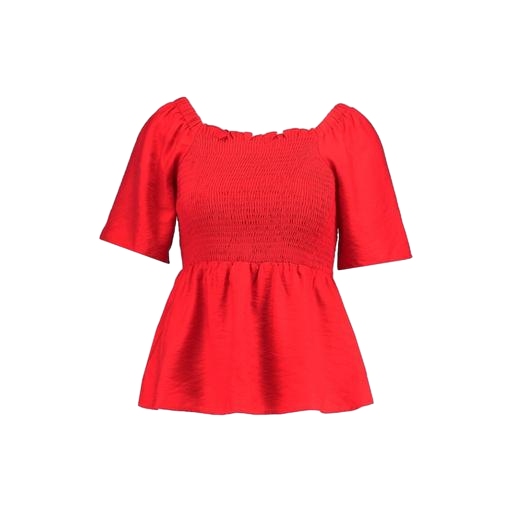
red smocked cold shoulder blouse, red bardot top, red off shoulder smocked tie-neck blouse, white background